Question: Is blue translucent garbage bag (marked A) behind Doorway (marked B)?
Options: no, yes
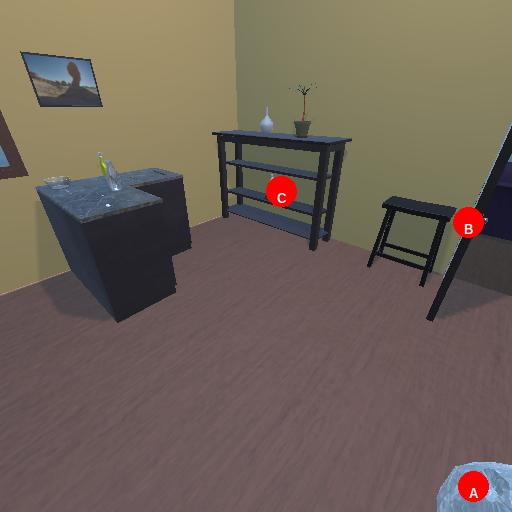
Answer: no